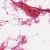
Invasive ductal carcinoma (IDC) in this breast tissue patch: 0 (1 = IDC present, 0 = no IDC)